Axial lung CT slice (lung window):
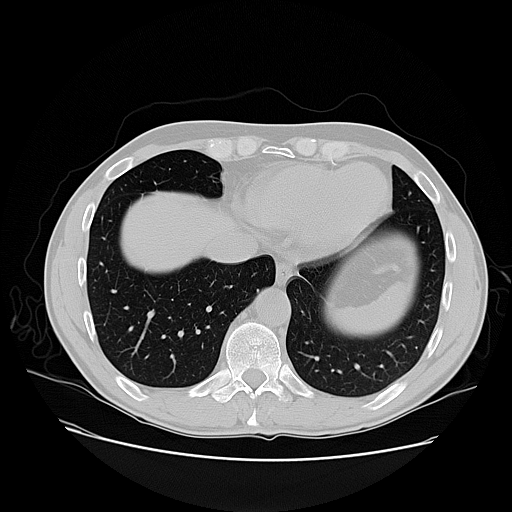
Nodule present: no